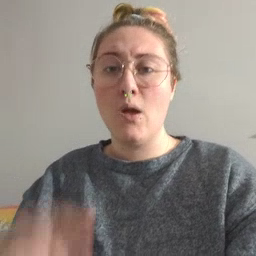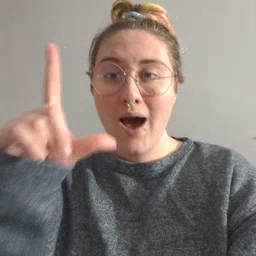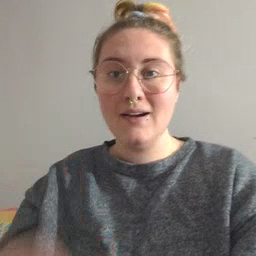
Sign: awake